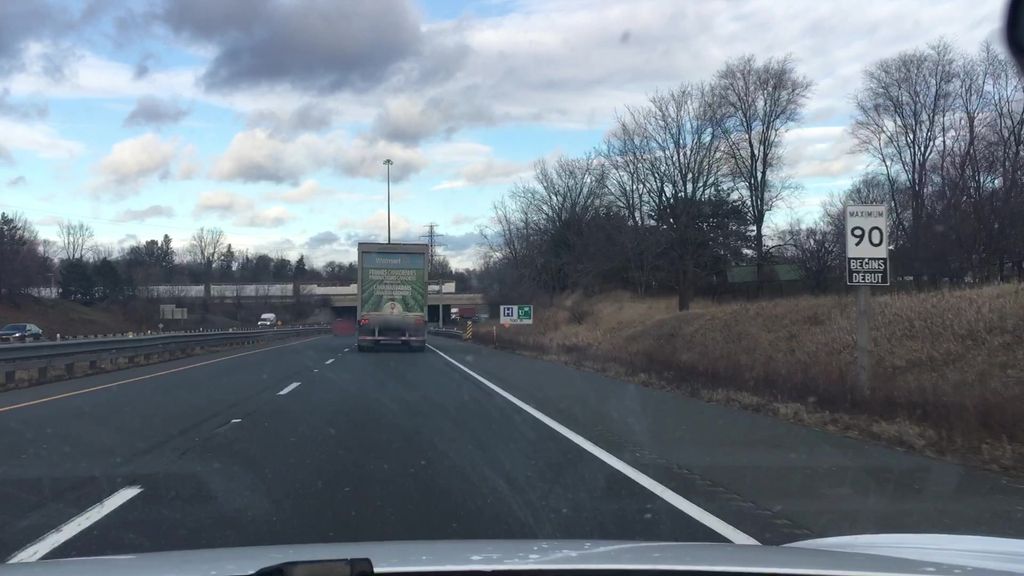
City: hamilton